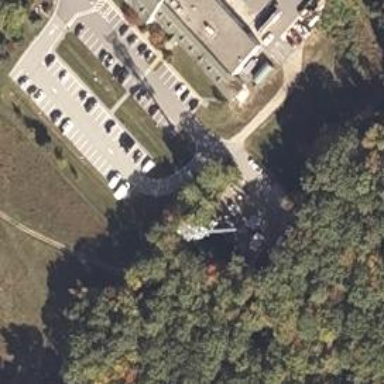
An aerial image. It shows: Communication mast tower.